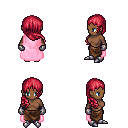
a pixel art fantasy rpg character, female body template, human, dark skin, pink cape, robe skirt, ruby red right-swept hairstyle, metal gloves, metal boots, four views (front, back, left, right), 2x2 character sprite sheet, small pixel art, hard edges, no anti-aliasing